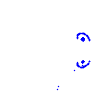
Particle: kaon